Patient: sex M, age 69
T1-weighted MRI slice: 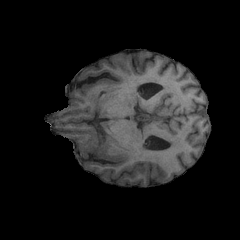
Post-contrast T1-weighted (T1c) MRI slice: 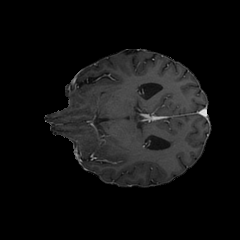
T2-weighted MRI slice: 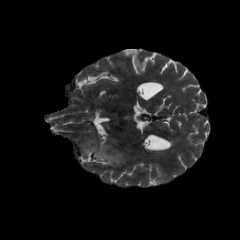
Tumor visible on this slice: yes
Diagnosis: Glioblastoma, IDH-wildtype
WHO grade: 4